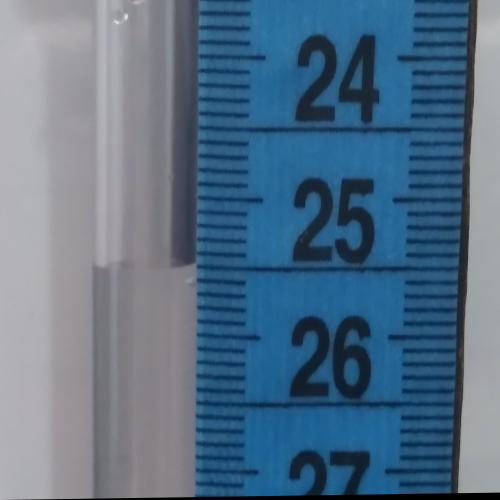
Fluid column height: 25.5 cm